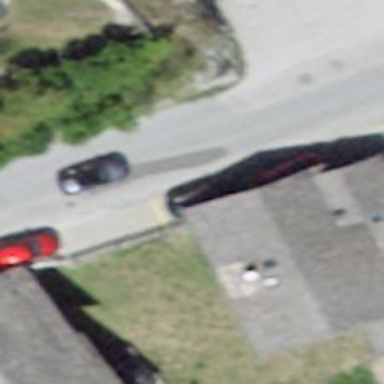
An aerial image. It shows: Building with tile roof.